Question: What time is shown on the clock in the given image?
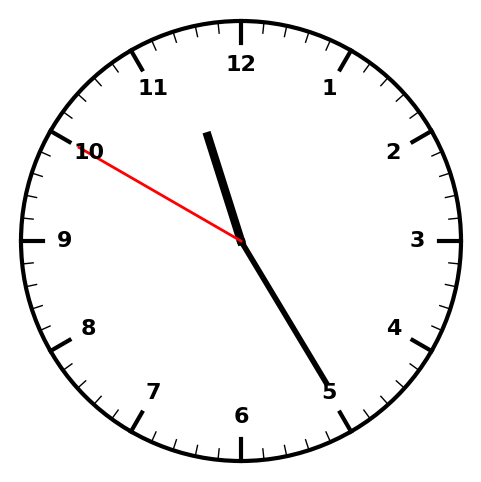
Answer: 11:24:50